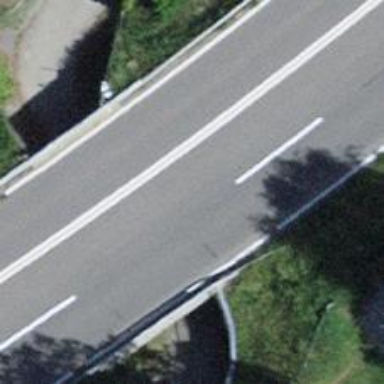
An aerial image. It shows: Motorroad bridge with asphalt surface. It is classified as trunk highway.